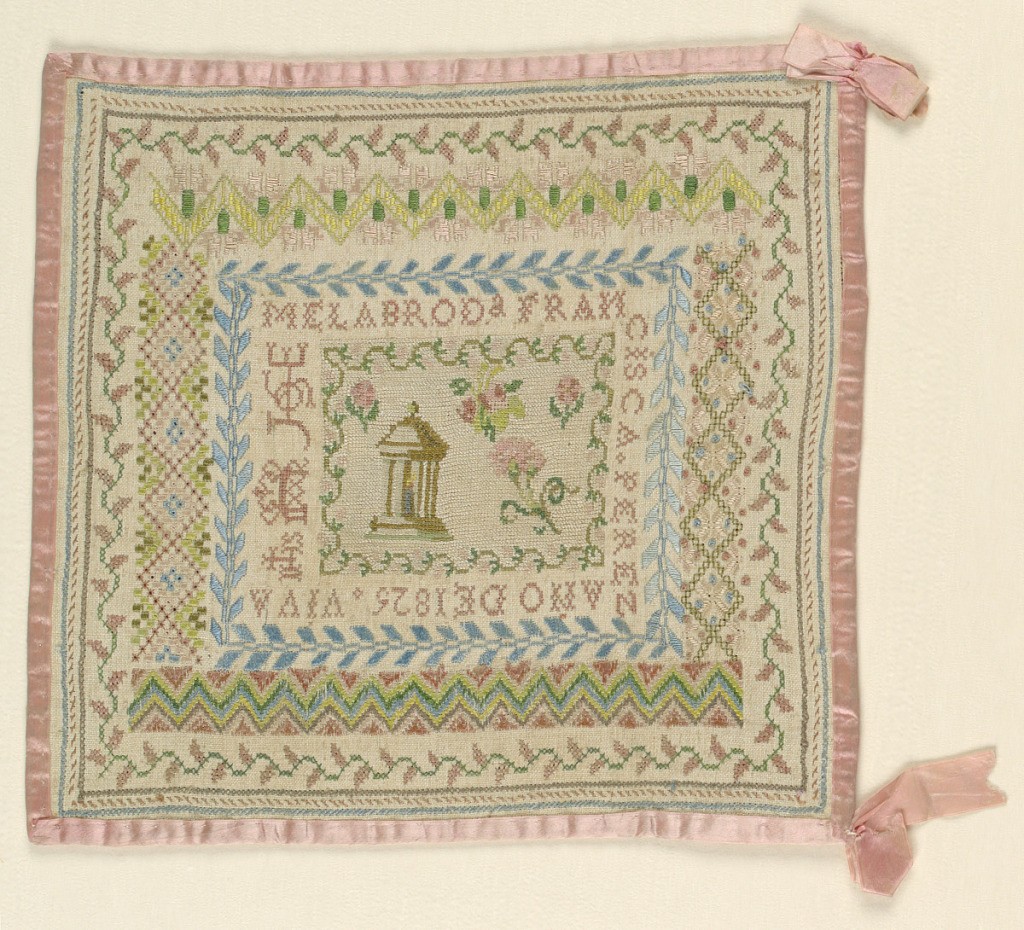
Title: Sampler
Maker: Francisca Perez
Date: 1825
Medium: silk embroidery on linen foundation Technique: embroidered in cross, satin, and knot stitches on plain weave foundation
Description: Temple and flowers framed within the inscription, with a wide border of geometric and floral pattern bands. All edges bound with pink silk ribbon.